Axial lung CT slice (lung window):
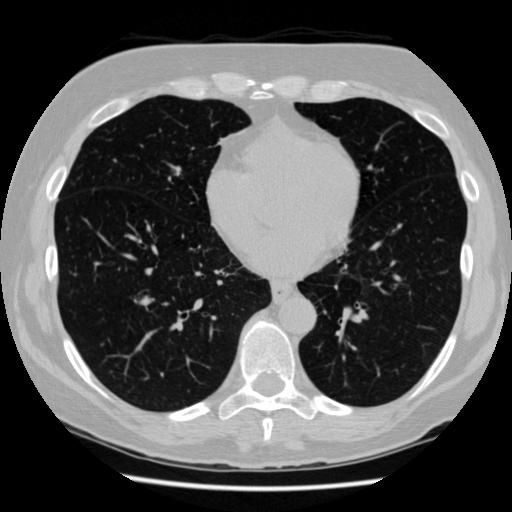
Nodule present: no